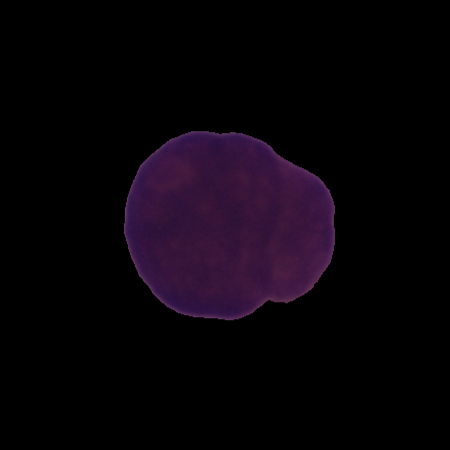
Label: cancer